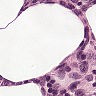
Metastatic tissue present: no